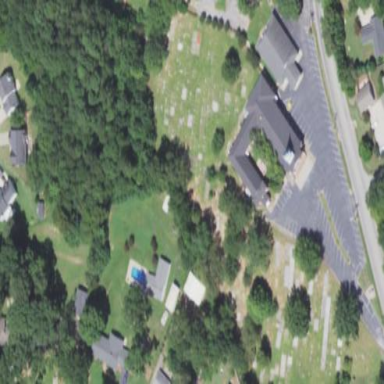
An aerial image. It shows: Graveyard.